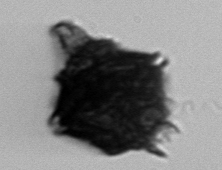
Label: Gonyaulax